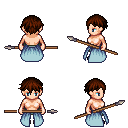
a pixel art fantasy rpg character, female body template, human, light skin, overskirt, teal pants, brown short bangs hairstyle, black slippers, spear, four views (front, back, left, right), 2x2 character sprite sheet, small pixel art, hard edges, no anti-aliasing